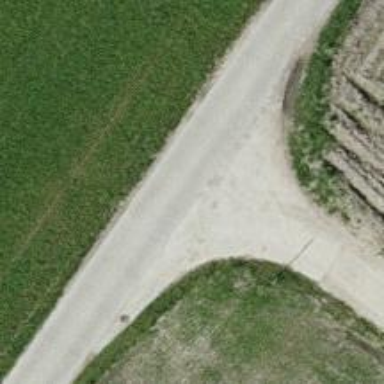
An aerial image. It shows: Unclassified road with grade 1 track type.